Field crop: tomato
Growth stage: 2
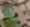
Species: solanum